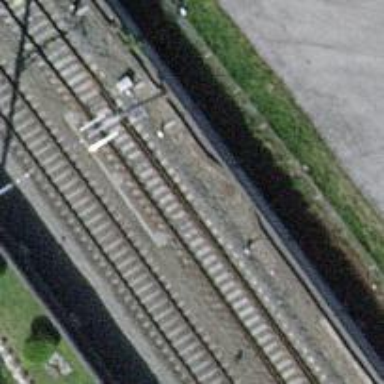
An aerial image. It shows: Railway switch.